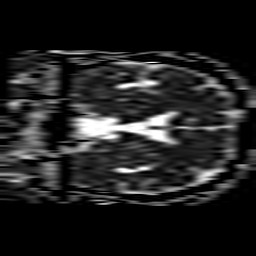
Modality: ADC
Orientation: coronal
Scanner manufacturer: philips
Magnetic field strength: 3 T
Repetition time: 3.339 s
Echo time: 0.076 s